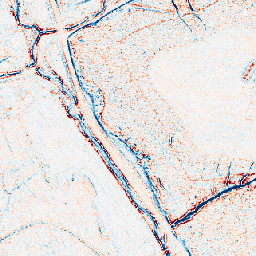
Category: edge_preserving
Decomposition family: anisotropic_diffusion
Decomposition parameters: iterations: 5
kappa: 10
gamma: 0.15
Upsampling method: area
Upsampling parameters: scale: 8
Upsampling scale: 8